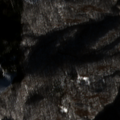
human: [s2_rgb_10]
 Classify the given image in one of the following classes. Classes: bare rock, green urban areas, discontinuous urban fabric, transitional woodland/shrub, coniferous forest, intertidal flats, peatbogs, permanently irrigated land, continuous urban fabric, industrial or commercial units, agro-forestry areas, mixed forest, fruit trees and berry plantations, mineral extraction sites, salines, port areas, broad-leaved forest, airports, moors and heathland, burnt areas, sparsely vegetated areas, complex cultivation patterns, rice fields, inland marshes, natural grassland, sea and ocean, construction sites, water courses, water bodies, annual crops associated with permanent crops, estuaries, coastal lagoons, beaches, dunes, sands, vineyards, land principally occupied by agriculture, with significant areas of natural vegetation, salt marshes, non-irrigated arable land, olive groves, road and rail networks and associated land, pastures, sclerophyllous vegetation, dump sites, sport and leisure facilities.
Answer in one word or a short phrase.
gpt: broad-leaved forest, coniferous forest